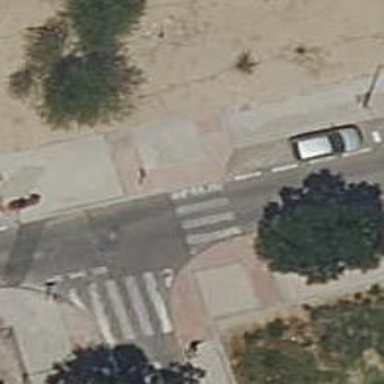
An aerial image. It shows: Zebra crossing on the road.